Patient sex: F
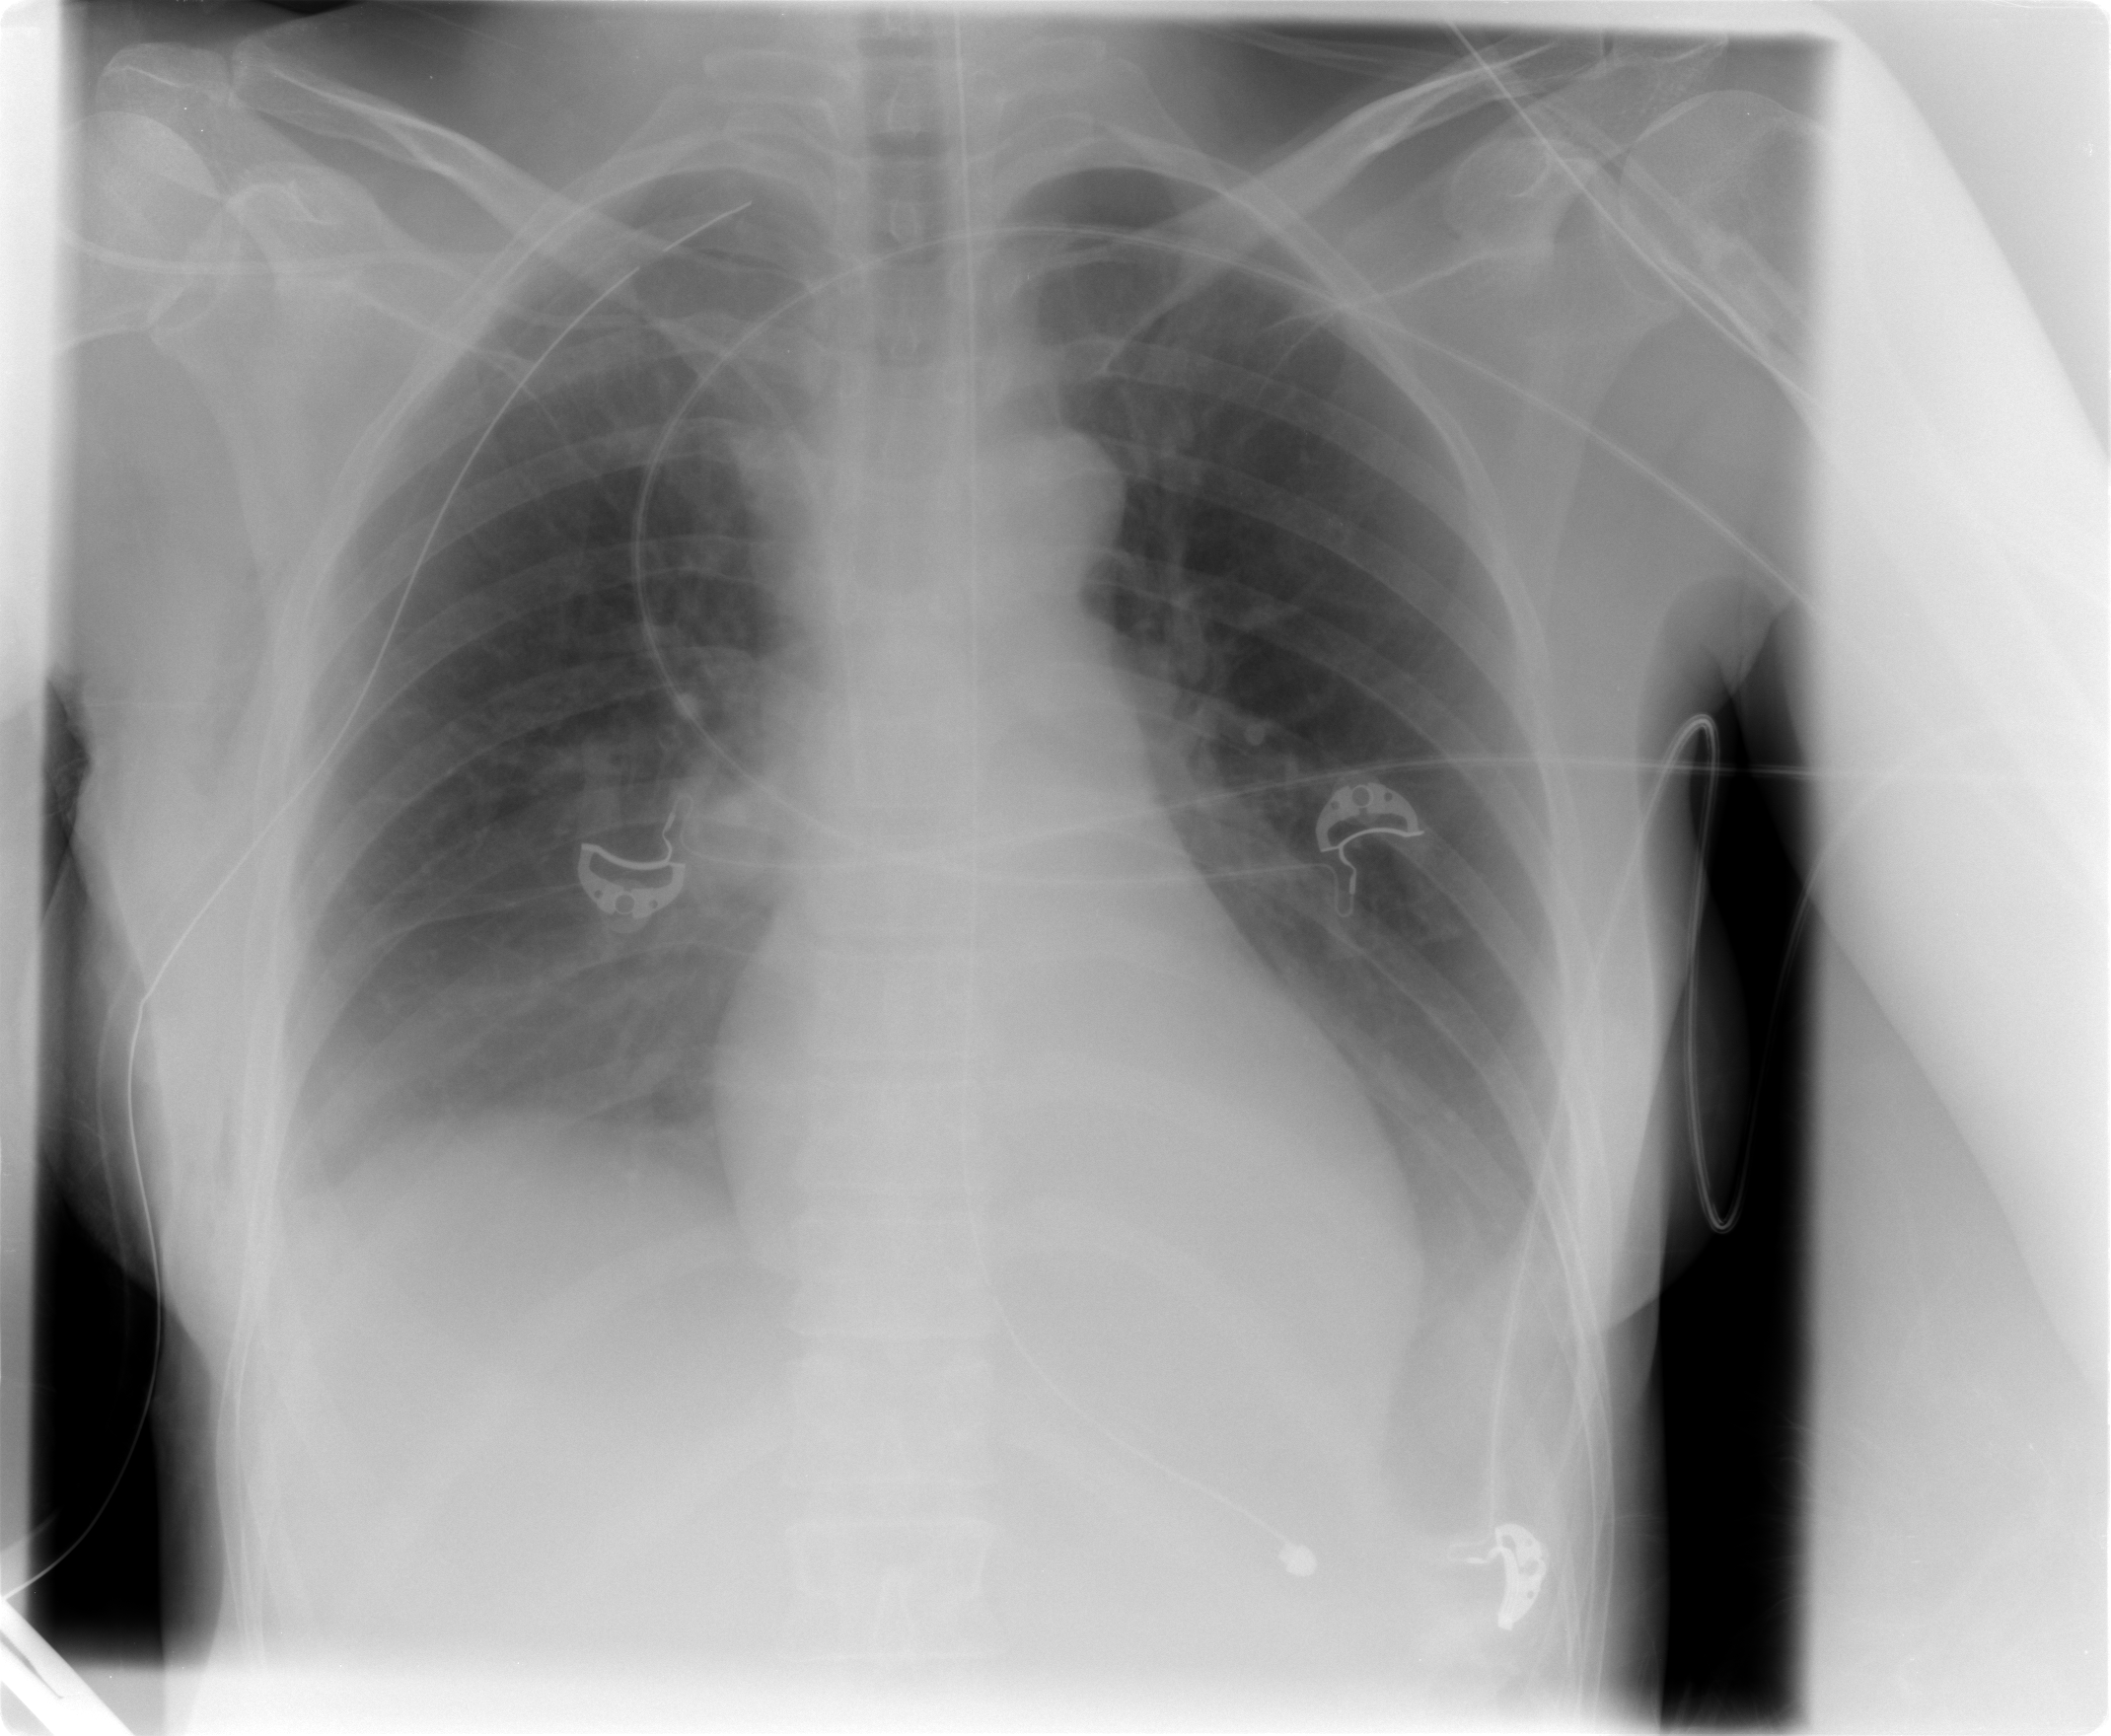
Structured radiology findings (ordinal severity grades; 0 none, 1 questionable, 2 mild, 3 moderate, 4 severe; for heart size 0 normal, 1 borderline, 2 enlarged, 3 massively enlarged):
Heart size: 0
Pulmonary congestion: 2
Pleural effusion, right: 0
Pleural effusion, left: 0
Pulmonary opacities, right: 0
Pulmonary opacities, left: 0
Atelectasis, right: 0
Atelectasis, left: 0